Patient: sex F, age 67
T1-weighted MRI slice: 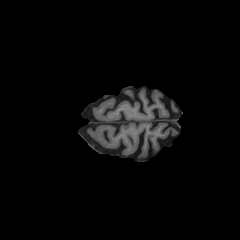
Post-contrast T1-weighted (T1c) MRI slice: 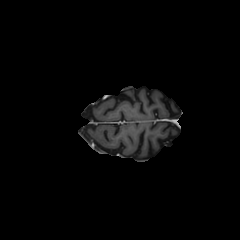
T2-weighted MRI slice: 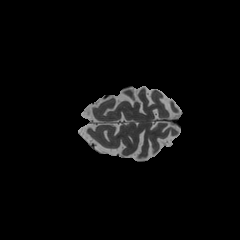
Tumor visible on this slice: no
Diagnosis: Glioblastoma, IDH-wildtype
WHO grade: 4